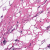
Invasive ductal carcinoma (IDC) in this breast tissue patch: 0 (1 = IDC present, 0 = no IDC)